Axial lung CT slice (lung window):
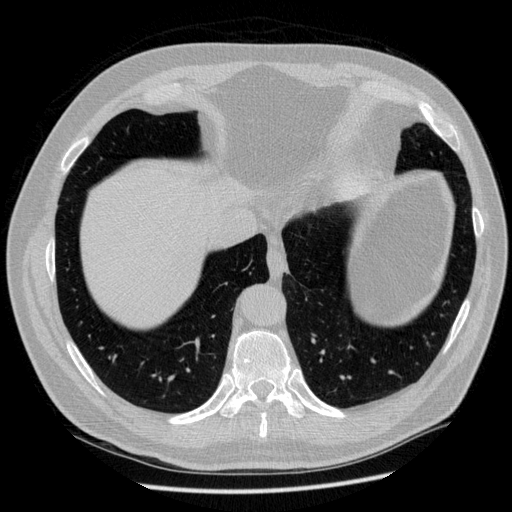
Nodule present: no